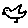
Label: bird